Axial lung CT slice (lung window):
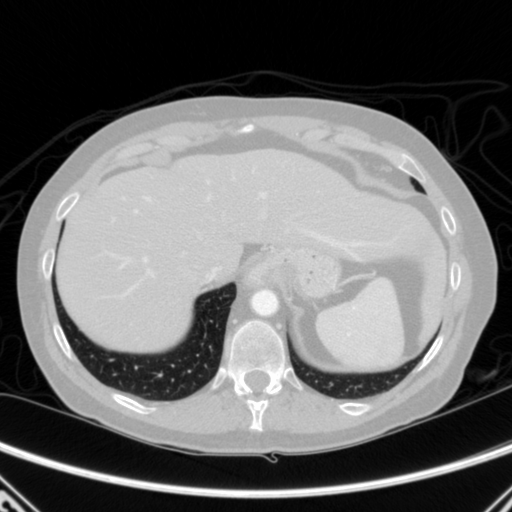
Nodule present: no